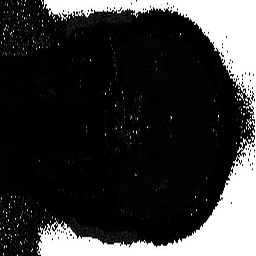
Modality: T2starmap
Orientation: coronal
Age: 23
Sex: female
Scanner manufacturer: siemens
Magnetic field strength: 3 T
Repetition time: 0.043 s
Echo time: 0.00184 s